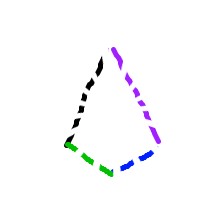
Shape: kite